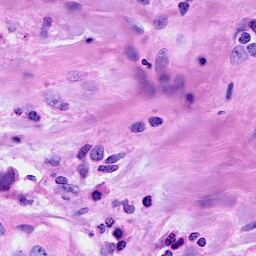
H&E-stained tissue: Breast